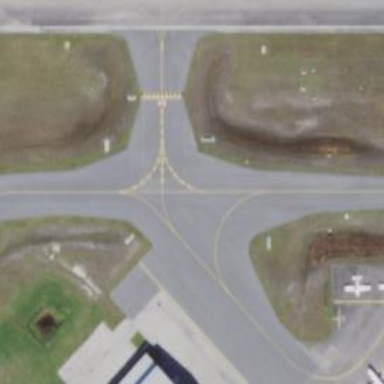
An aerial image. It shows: Image of taxiway at airport.